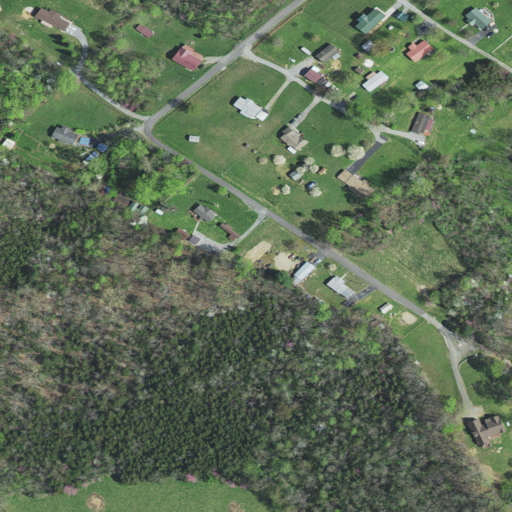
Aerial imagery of depression(s) in Virginia named Turkey containing mixed forest, deciduous forest, open development, grassland, low intensity development, and medium intensity development